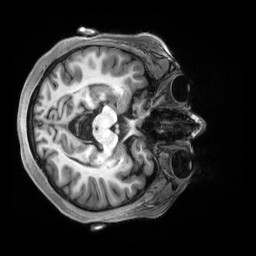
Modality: T1w
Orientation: axial
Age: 21
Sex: female
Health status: healthy
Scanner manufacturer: siemens
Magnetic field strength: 3 T
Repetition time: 2.5 s
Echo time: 0.00222 s